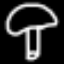
Label: mushroom